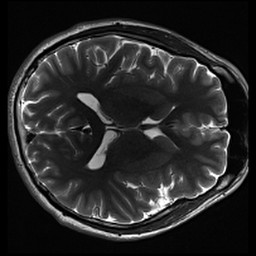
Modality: inplaneT2
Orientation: axial